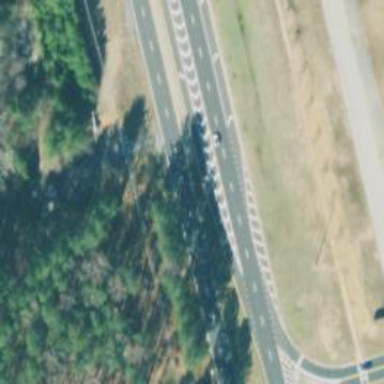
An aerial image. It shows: Asphalt road classified as primary highway with expressway characteristics.